Question: How to use pcolormesh to plot a heatmap? I have three lists of equal size, X, Y and Z. When I do
'''
plt.pcolormesh(X, Y, Z)
'''
I get "ValueError: need more than 1 value to unpack"
and when I do
'''
plt.pcolormesh(np.array(zip(X, Y)), Z)
'''
I get this:

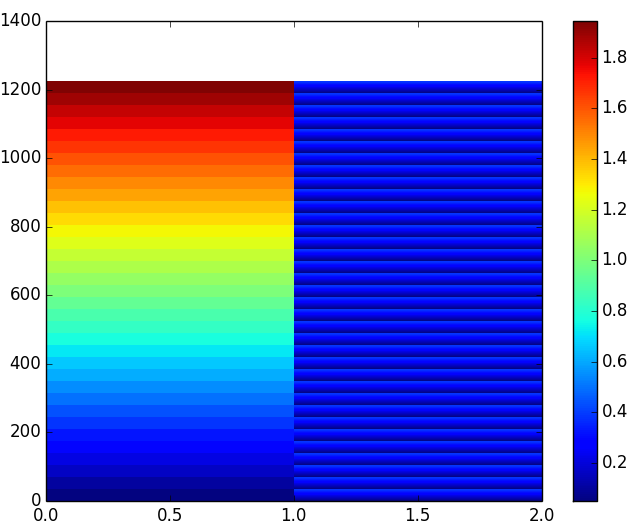
Answer: You have to look at the documentation for <URL> to see the requirements for the input arguments to pcolormesh. x, y and c can't be lists of numbers, they have be lists of lists or two dimensional numpy arrays. You need two dimensional arrays because pcolor and pcolormesh draw a quadrilateral for each value of c with corners defined in x and y. The x and y values that correspond to a particular value in c are determined by their location in the array.
From the documentation:
"X and Y, if given, specify the (x, y) coordinates of the colored quadrilaterals; the quadrilateral for C[i,j] has corners at:
(X[i, j], Y[i, j]),
(X[i, j+1], Y[i, j+1]),
(X[i+1, j], Y[i+1, j]),
(X[i+1, j+1], Y[i+1, j+1])."
To change your x and y lists into two dimensional numpy arrays you can use <URL>.
'''
import matplotlib.pyplot as plt
import numpy as np
x = np.arange(0,11)
y = np.arange(0,11)
xv, yv = np.meshgrid(x,y)
c = np.random.rand(10,10)
plt.pcolormesh(xv,yv,c)
plt.show()
'''